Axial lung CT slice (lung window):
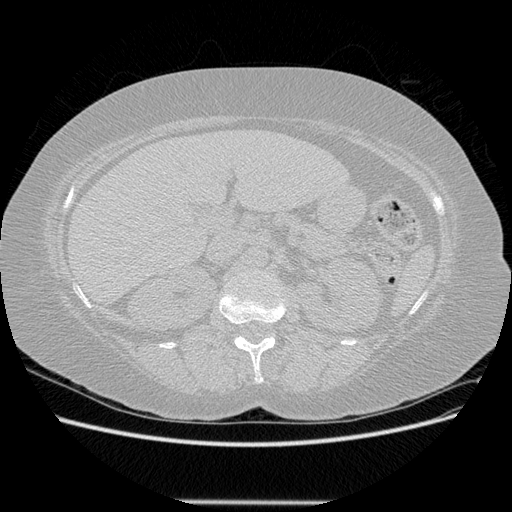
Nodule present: no